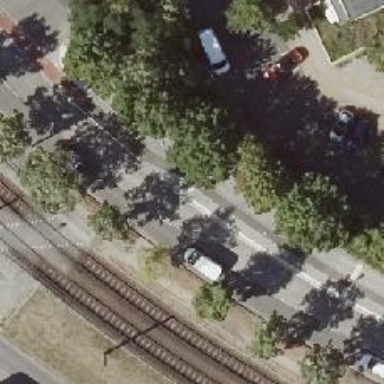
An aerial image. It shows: Platform with shelter for public transport.